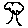
Label: tree